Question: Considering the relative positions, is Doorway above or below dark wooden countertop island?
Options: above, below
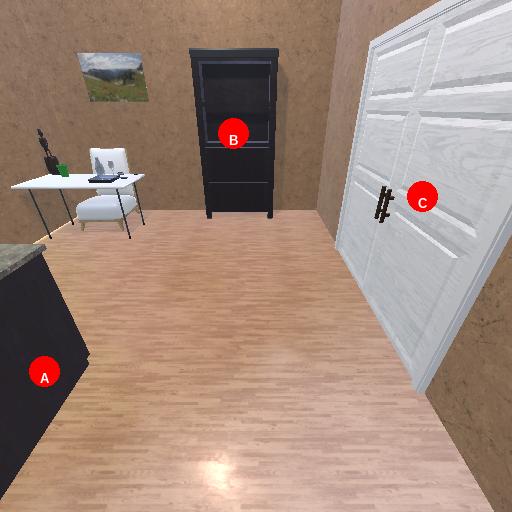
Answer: above